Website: bh-photo
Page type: customer-info-address
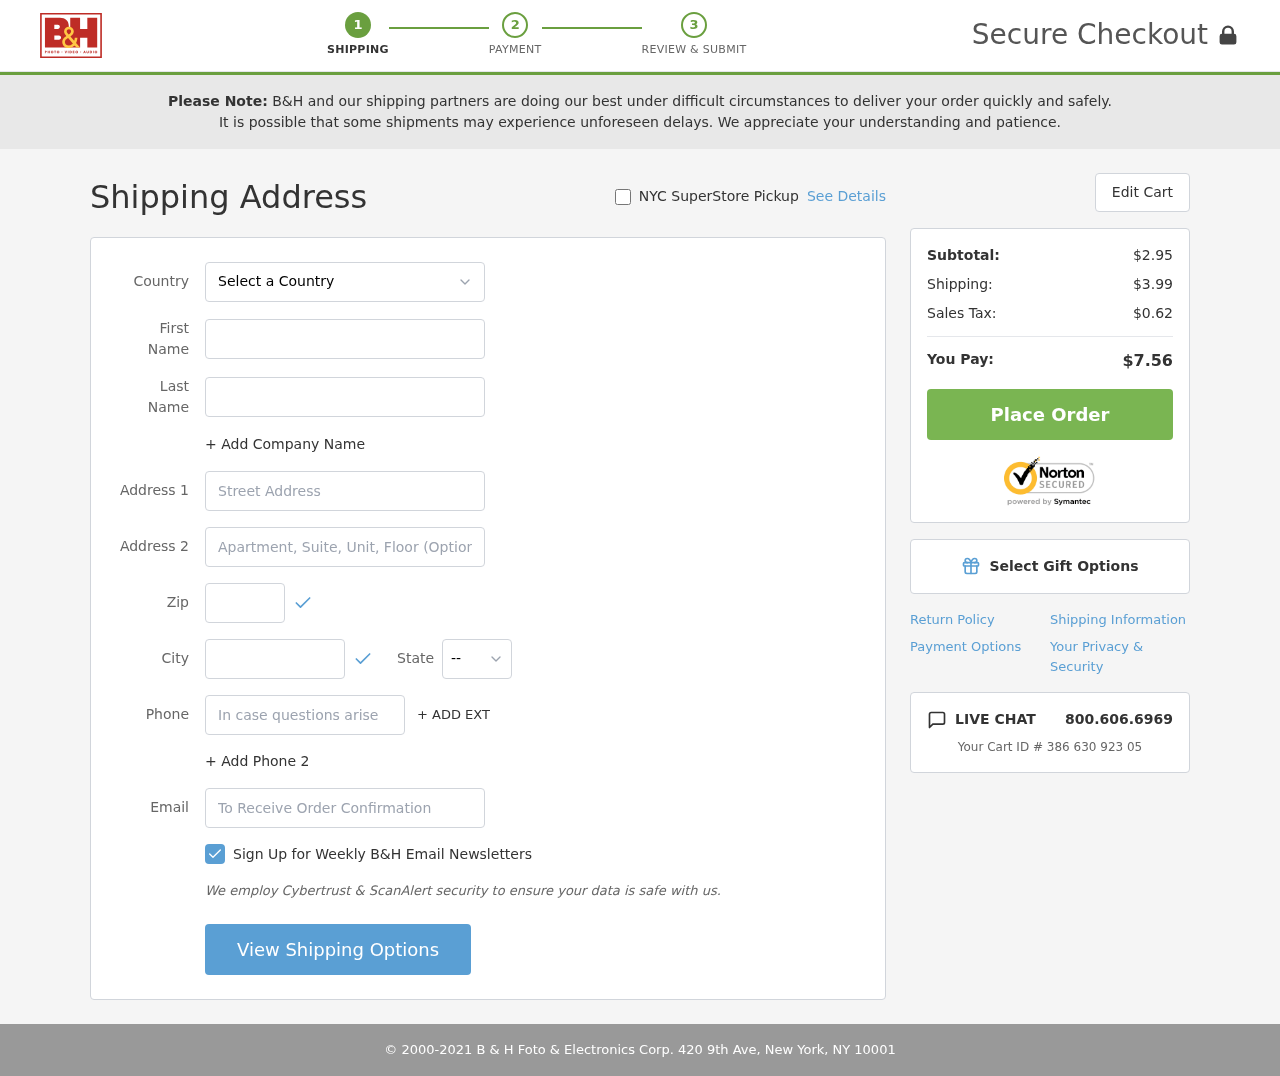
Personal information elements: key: PII_CITY
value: Port Michaelaland
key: PII_COUNTRY
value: United States
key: PII_EMAIL
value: aferguson@yahoo.com
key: PII_FIRSTNAME
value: Amanda
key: PII_LASTNAME
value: Ferguson
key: PII_PHONE
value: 5049219792
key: PII_POSTCODE
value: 26417
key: PII_STATE_ABBR
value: OR
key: PII_STREET
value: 86575 Estrada Village
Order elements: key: ORDER_SUBTOTAL
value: $2.95
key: ORDER_SHIPPING_COST
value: $3.99
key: ORDER_TAX
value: $0.62
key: ORDER_TOTAL
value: $7.56
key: ORDER_ID
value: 386 630 923 05